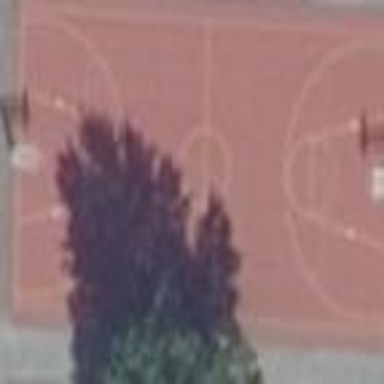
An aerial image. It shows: Basketball court on pitch.